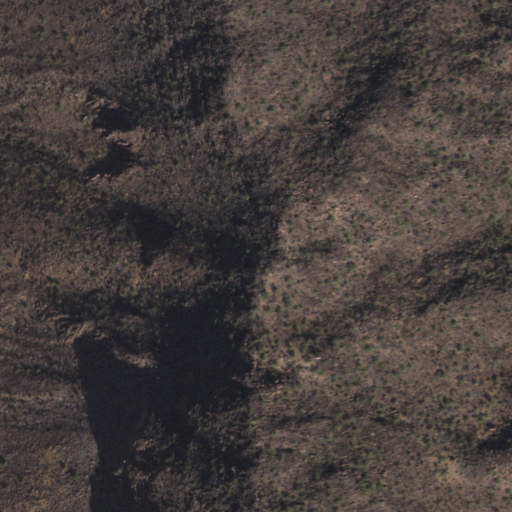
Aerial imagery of mountain in Arizona named Sierra de la Nariz containing shrub, unknown, and open water